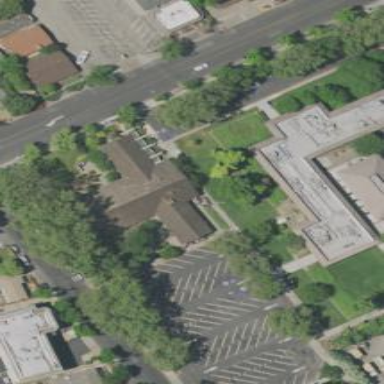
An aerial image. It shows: Building that serves as library.